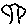
Label: tree